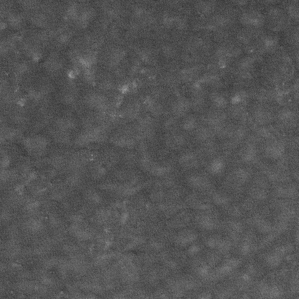
Label: frost